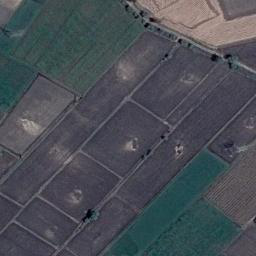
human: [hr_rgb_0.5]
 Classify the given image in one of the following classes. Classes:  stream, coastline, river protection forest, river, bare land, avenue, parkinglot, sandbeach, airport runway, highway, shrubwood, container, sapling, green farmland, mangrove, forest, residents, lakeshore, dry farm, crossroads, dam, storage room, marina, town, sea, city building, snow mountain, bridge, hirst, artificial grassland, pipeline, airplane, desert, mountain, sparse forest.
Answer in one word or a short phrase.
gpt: green farmland